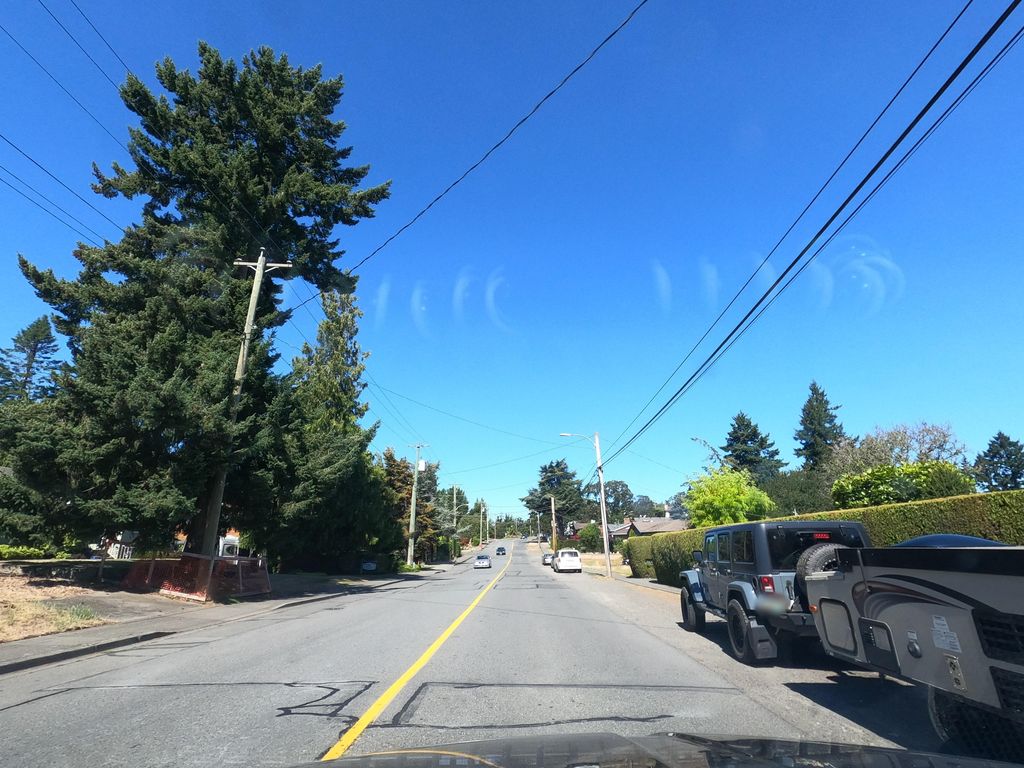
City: victoria